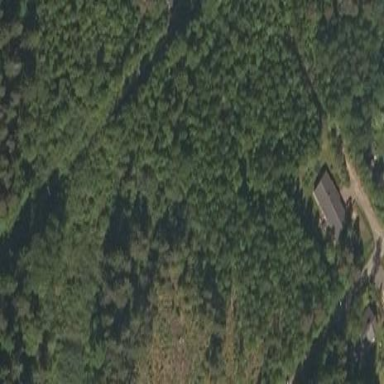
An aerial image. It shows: Forest area with mix of leaf types and cycles.